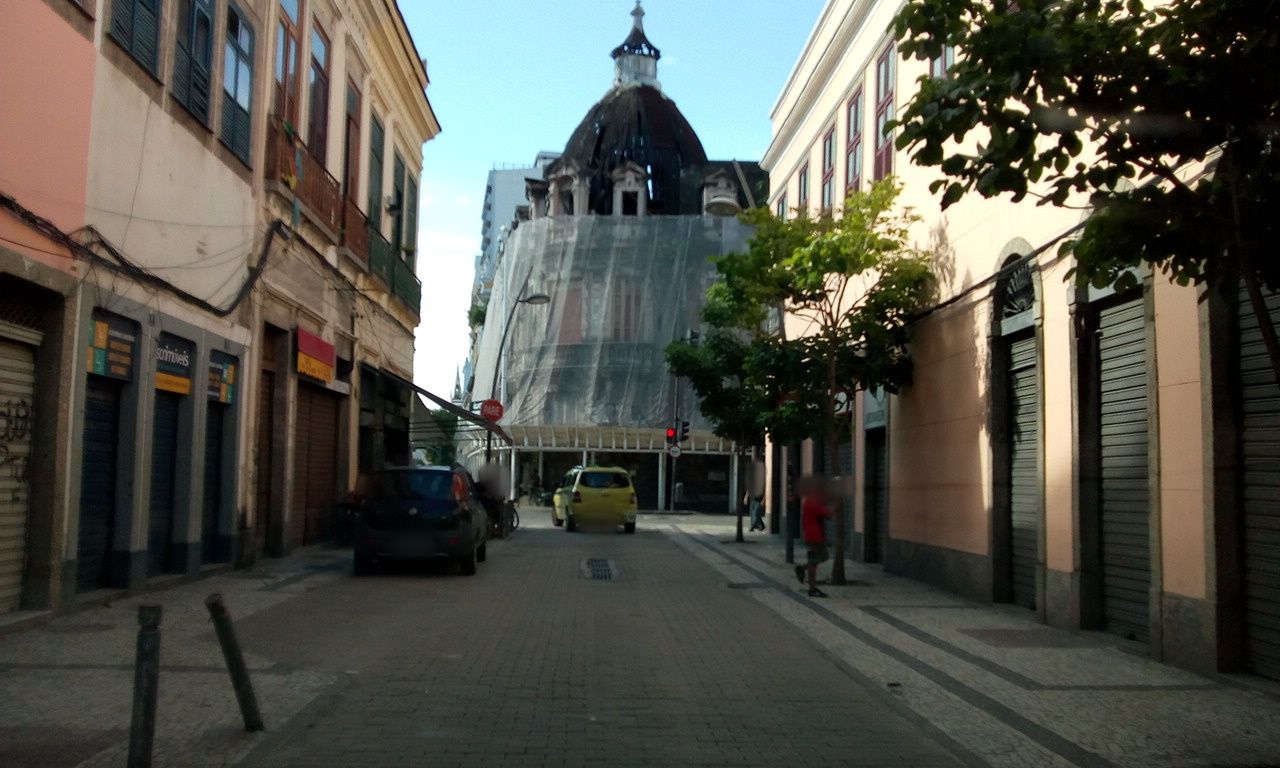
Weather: clear
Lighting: day
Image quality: good
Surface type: walking surface
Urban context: urban centre
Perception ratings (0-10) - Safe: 4.69, Lively: 6.84, Beautiful: 5.04, Boring: 0.54, Depressing: 1.55, Wealthy: 8.1